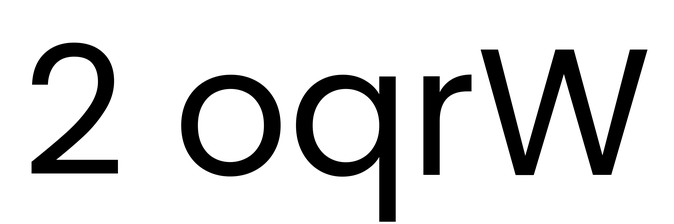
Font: Poppins-Regular